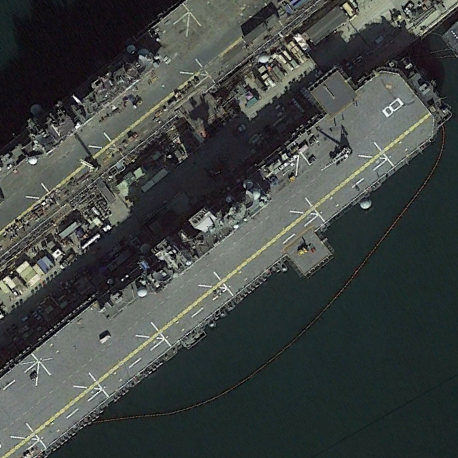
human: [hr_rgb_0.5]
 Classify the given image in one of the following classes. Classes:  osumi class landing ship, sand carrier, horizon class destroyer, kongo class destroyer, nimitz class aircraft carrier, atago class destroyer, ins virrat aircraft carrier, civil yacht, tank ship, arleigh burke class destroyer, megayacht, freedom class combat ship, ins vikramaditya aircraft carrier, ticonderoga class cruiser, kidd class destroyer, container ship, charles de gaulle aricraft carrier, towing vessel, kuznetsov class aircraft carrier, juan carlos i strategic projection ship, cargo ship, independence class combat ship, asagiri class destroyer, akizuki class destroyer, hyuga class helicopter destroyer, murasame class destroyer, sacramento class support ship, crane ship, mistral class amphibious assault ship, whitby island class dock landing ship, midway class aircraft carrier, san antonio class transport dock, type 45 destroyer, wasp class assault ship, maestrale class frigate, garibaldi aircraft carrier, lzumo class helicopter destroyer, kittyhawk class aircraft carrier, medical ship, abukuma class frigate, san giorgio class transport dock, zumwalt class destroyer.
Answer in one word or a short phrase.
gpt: Wasp class assault ship